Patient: sex M, age 47
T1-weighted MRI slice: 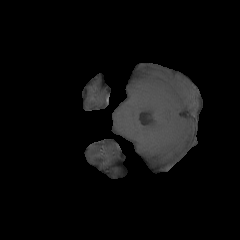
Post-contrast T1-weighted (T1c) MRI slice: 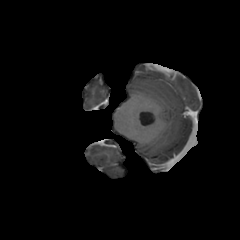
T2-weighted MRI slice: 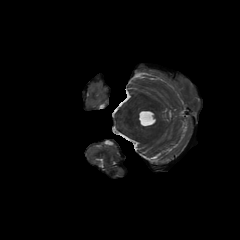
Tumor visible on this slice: no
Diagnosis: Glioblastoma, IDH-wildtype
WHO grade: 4